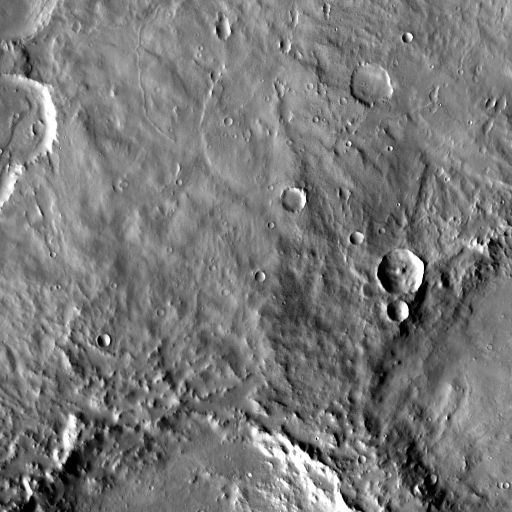
Crater classes present: Background, Other, Layered, Secondary